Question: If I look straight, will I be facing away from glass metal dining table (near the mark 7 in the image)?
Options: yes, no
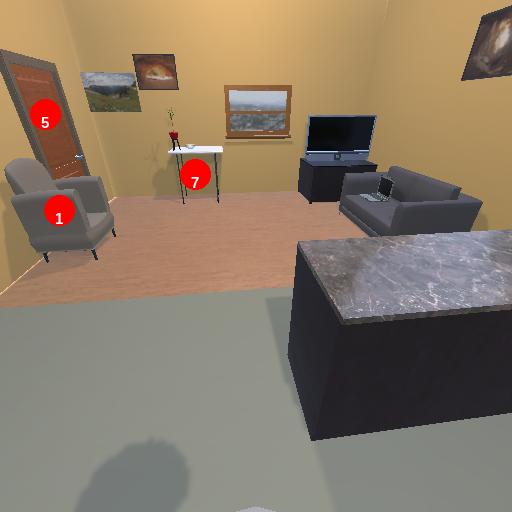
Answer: yes